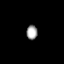
Tissue: prostate
Cell type: T cells
Senescence score: 0.7652
Nuclear area (px): 156
Mean DAPI intensity: 160.147